Interaction volume radius: 5 \u00c5
Interaction volume height: 10 \u00c5
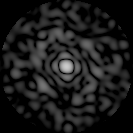
Disorder parameter: 0.7957